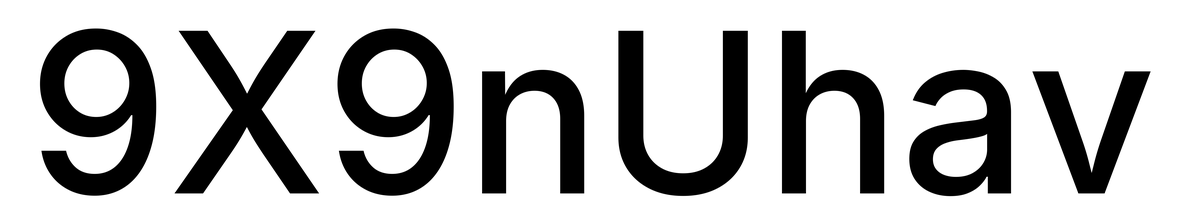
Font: Inter_Medium